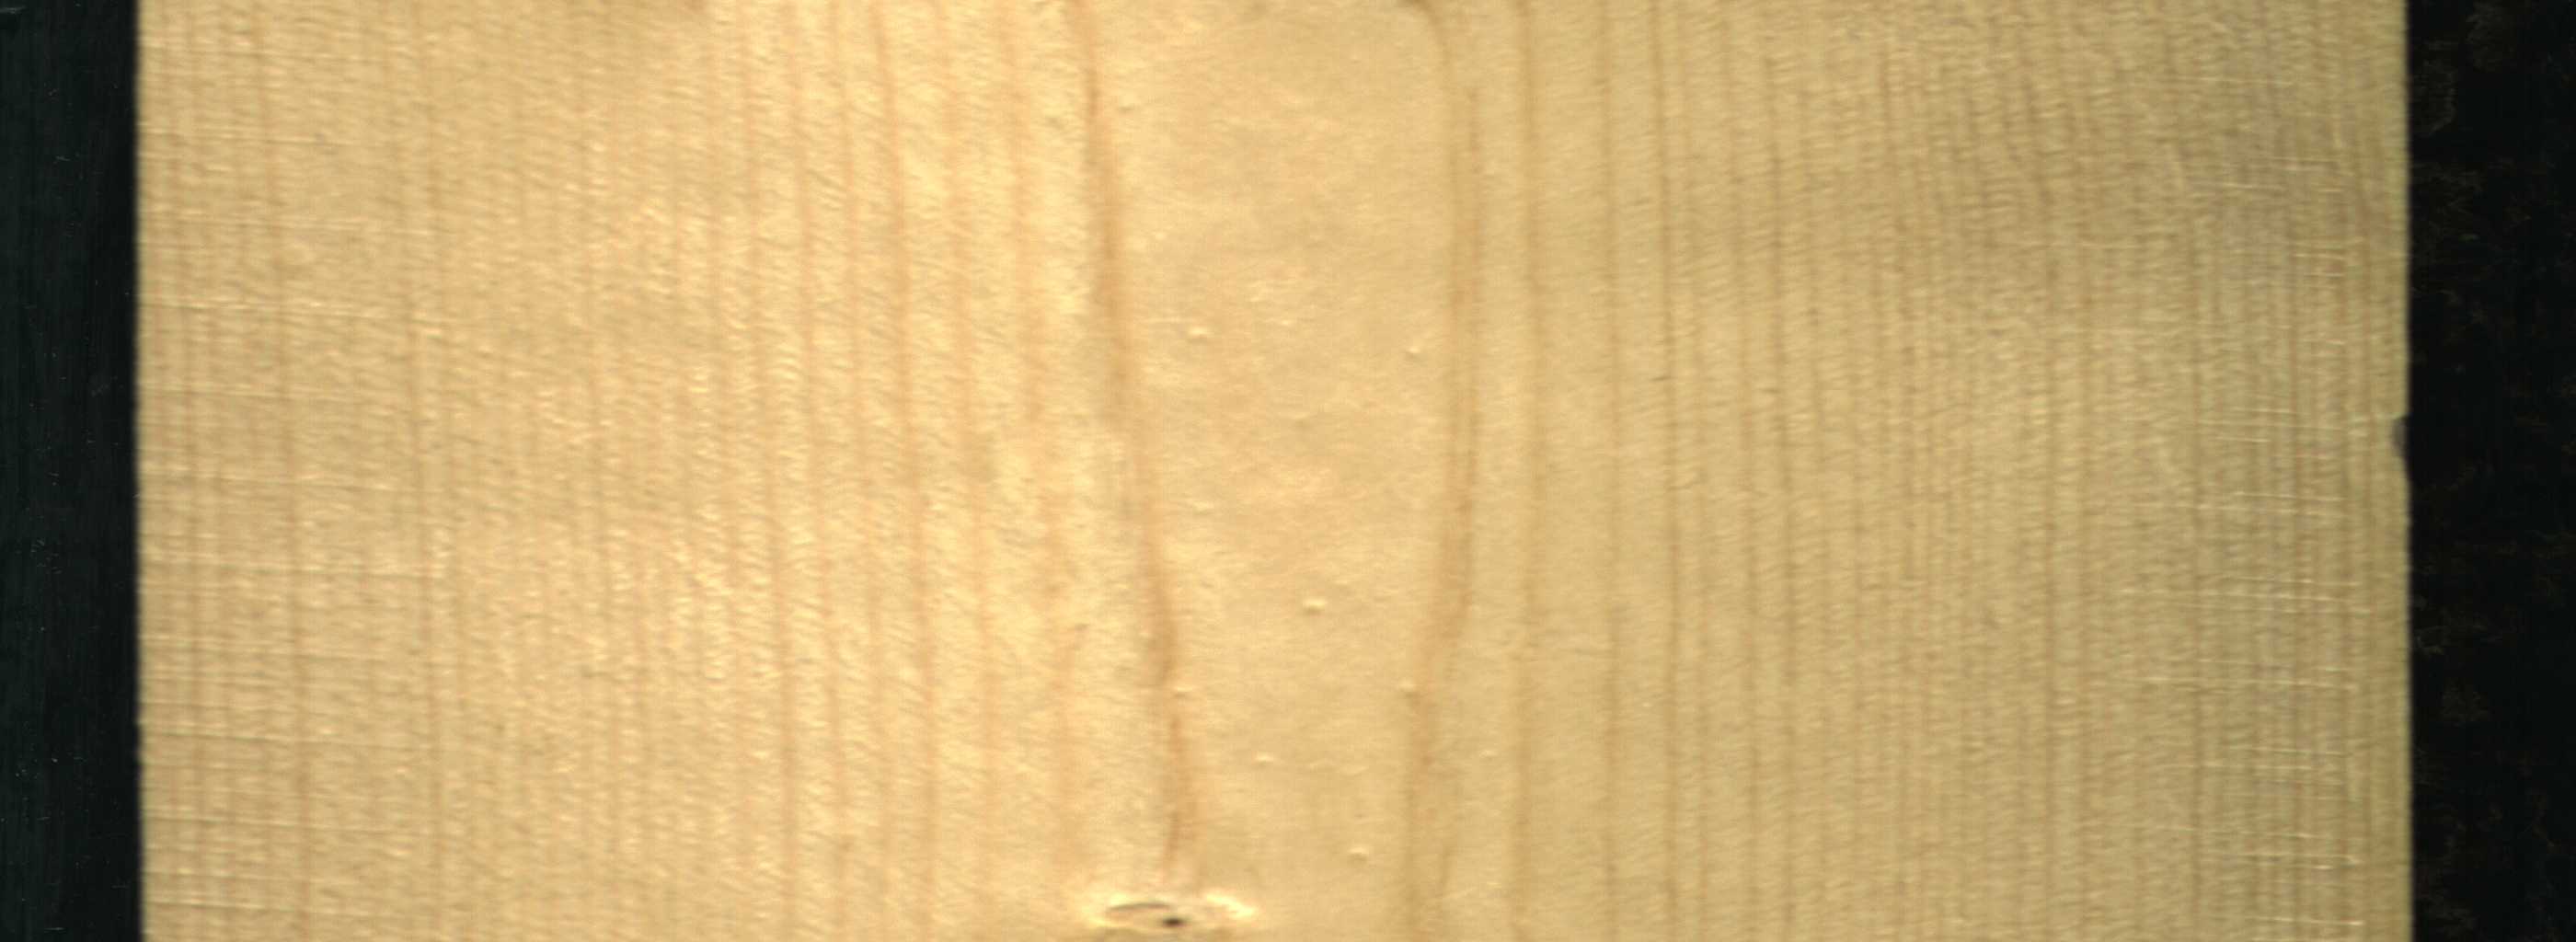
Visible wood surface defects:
Live_Knot